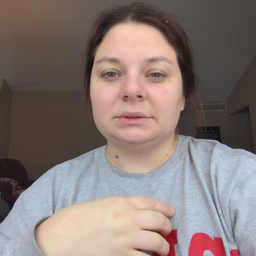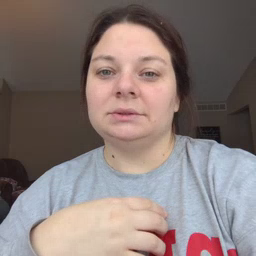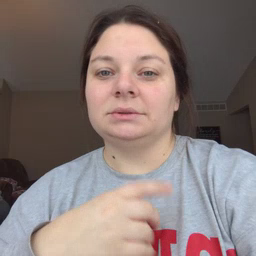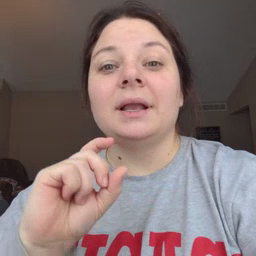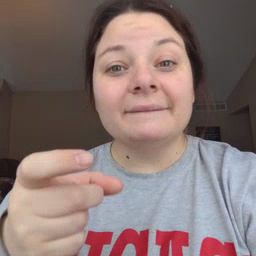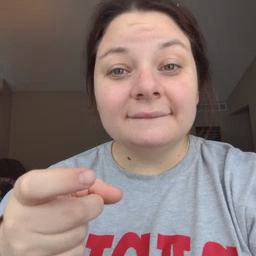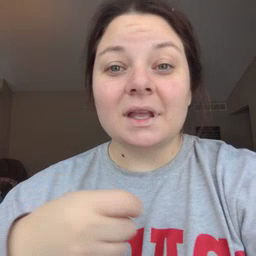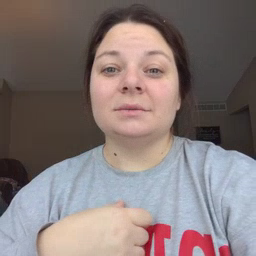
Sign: gift